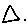
Label: triangle